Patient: sex M, age 69
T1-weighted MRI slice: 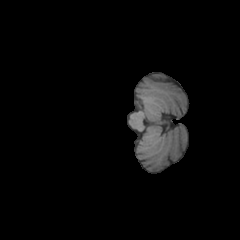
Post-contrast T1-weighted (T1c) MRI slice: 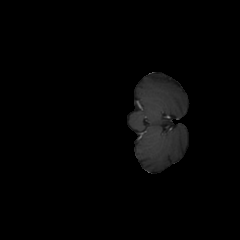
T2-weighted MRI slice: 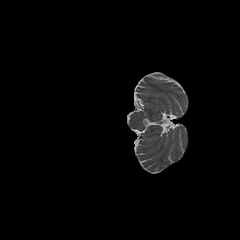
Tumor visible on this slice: no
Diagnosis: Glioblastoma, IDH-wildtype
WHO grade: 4